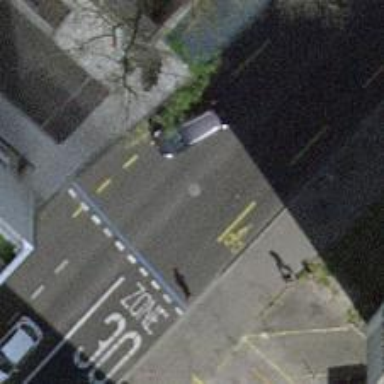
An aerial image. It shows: Asphalt residential road with designated cycle lane.